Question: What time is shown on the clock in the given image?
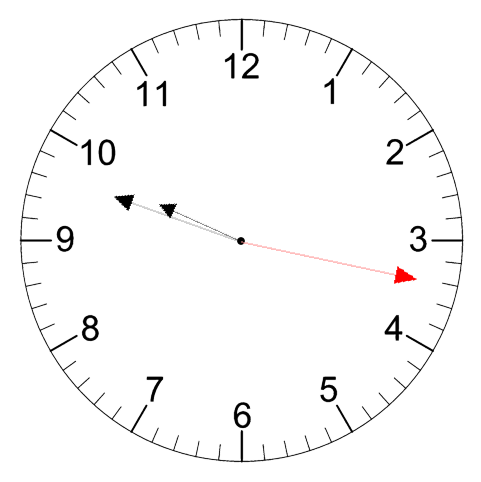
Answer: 09:48:17